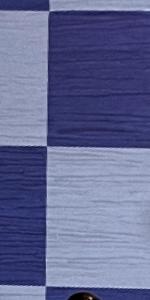
Label: Empty